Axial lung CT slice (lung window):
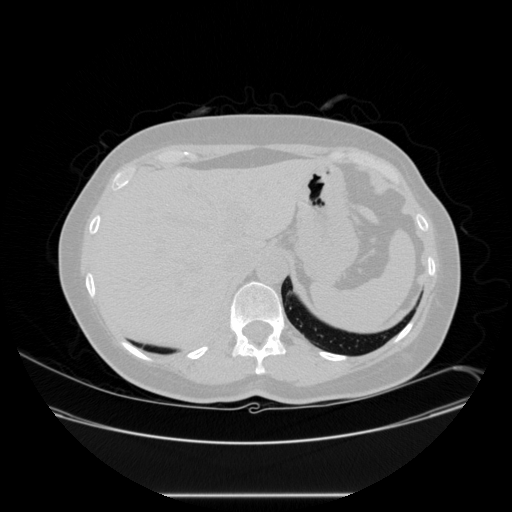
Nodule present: no